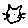
Label: cat